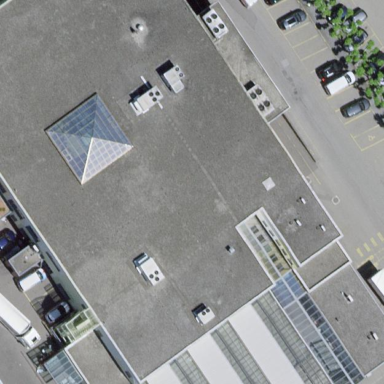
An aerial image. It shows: Retail building.